Field crop: maize
Growth stage: 2
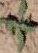
Species: atriplex